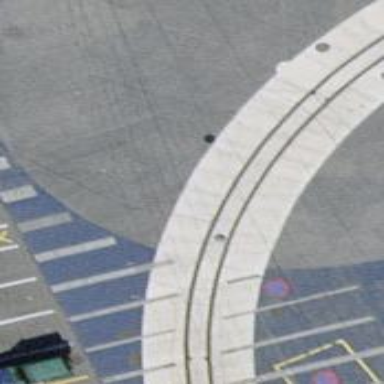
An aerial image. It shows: Tram railway with 1 track and contact lines for electrification.